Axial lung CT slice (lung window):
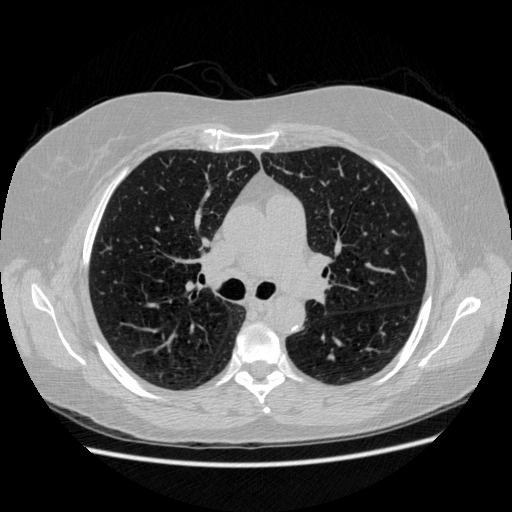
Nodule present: no